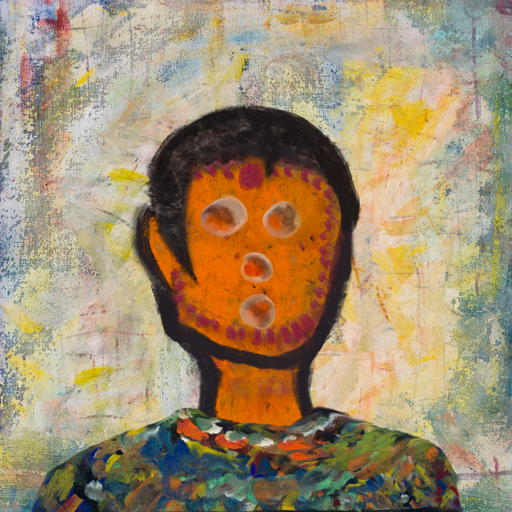
Background: Irani, Head And Neck Front: Doll, Face Front: Rupkatha, Bust: An_Impression, Hair Front: Roy_Bahadur, Head Accessory: Blank, Second Necklace: Blank, Necklace: Blank, Baby: Blank